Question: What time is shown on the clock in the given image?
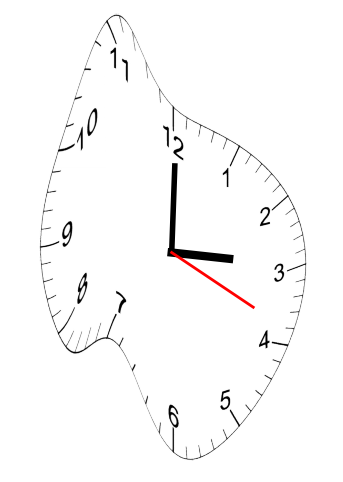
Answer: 03:00:19